Aerial crown-view tile of a tropical tree (Barro Colorado Island, Panama), acquired 20250915:
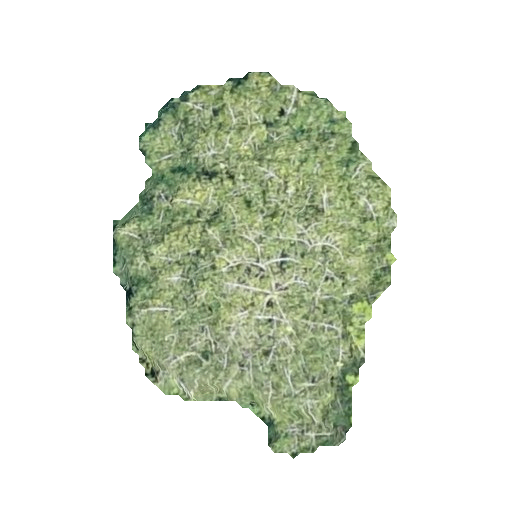
Species: Virola surinamensis
GBIF accepted scientific name: Virola surinamensis
Crown area: 110.582 m²